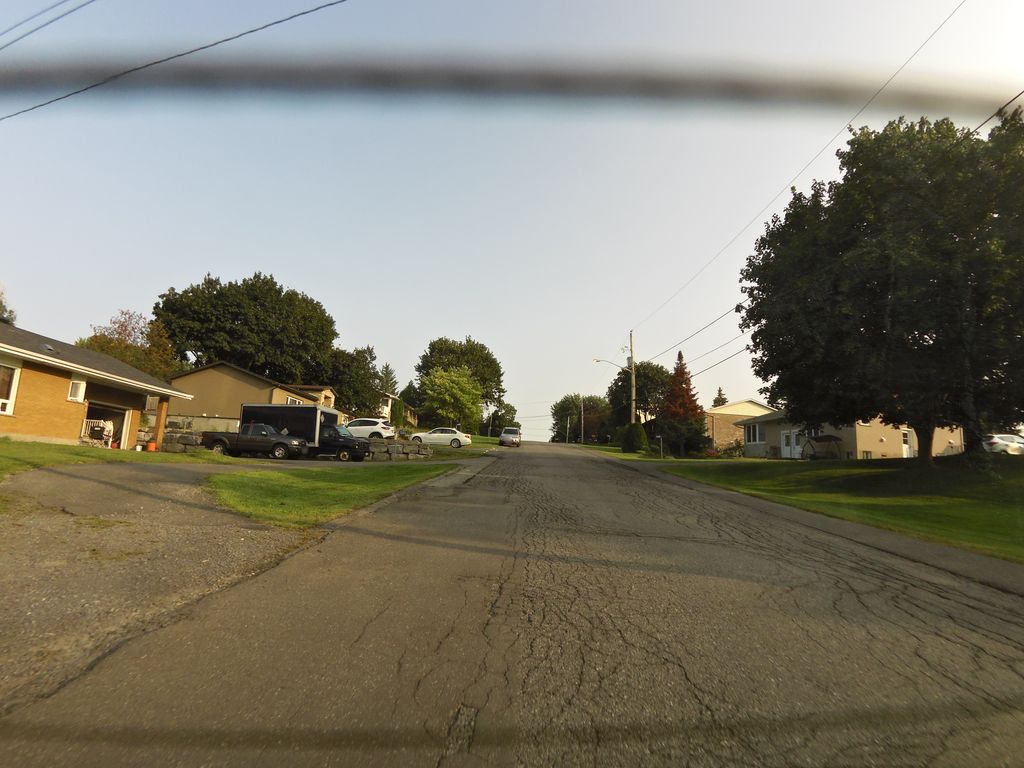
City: ottawa-gatineau